三年级 · 算术
买电器.

800 元 $\quad 960$ 元 112 元 $\quad 399$ 元

(1)连一连.

| $\begin{array}{l}\text { 买一台电风扇和一台吸 } \\ \text { 尘器一共要多少钱? }\end{array}$ |
| :--- |

一台电视比一台电风扇
贵多少钱?

一台电视比一台洗衣机贵多少钱? $960-800$

$399+112$

$960-112$

(2)买一台电视和一台吸尘器一共大约要多少钱?

(3)妈妈带了 2000 元, 能同时买哪三种不同的电器各一台?
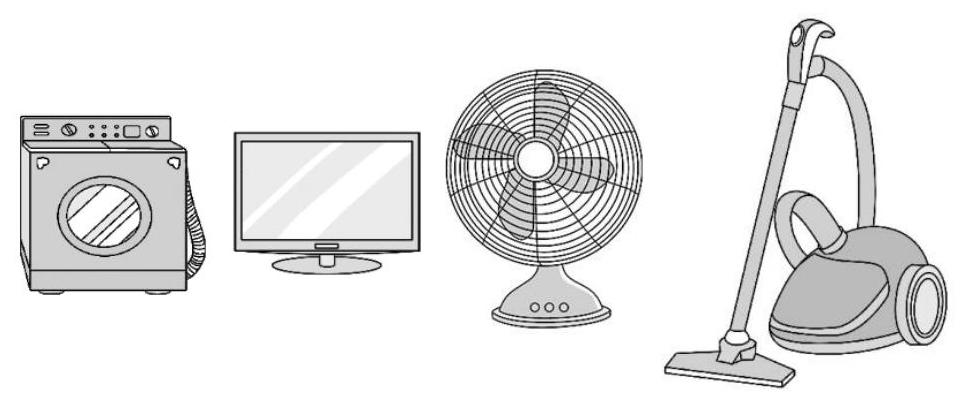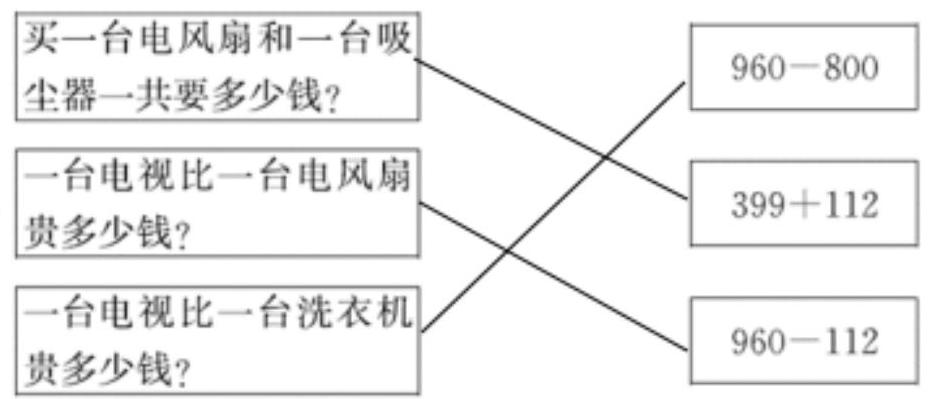
答案: (1)

(2) 1400 元

(3)能同时买洗衣机、电视和电风扇各一台.

【详解】 $(2) 960+399 \approx 1000+400=1400$ (元)

(3) $800+960+112 \approx 800+1000+120=1920$ (元)

能同时买洗衣机、电视和电风扇各一台.